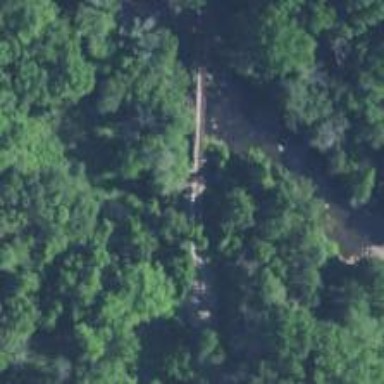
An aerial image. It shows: Preserved railway bridge over the rail line.